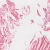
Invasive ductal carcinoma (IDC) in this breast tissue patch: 0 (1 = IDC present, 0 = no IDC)